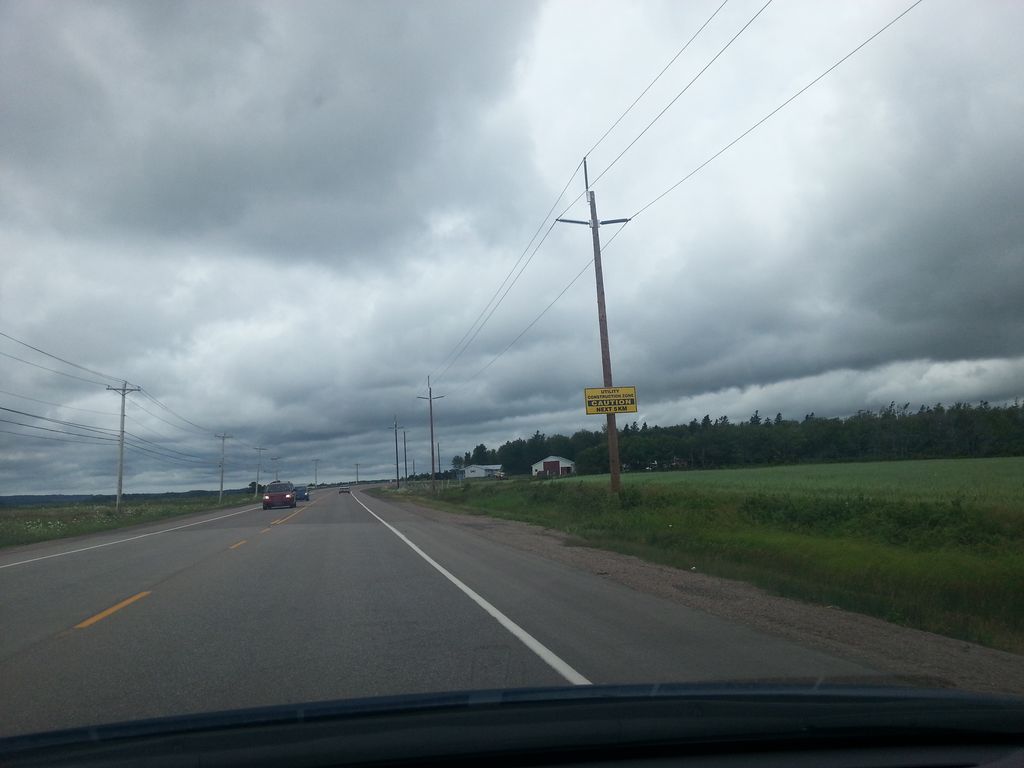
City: charlottetown